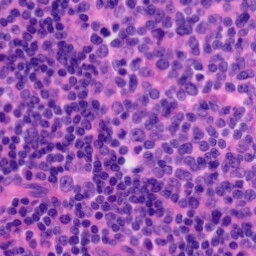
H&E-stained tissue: Tonsil